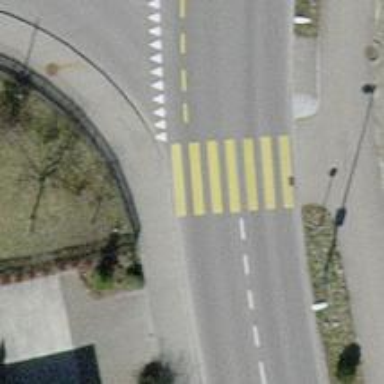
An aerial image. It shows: Footway crossing with marked asphalt surface.